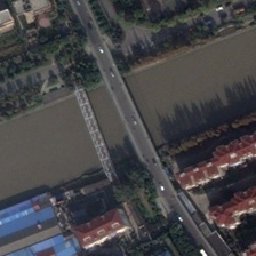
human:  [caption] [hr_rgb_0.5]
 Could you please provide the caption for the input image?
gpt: There is a red building at one end of two bridges of different sizes.

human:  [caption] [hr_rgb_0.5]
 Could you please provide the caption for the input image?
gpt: At one end of two bridges of different sizes, there is a red building.

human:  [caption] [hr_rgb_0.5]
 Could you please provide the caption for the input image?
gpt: At one end of two bridges of different sizes stands a red building.

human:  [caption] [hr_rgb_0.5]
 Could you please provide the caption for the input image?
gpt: There is a red building at one end of two bridges of different sizes.

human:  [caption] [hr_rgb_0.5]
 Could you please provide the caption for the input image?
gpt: There is a red building at one end of two bridges of different sizes.